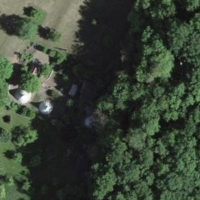
EUNIS habitat code: 25
Species observed at this site:
Falco columbarius